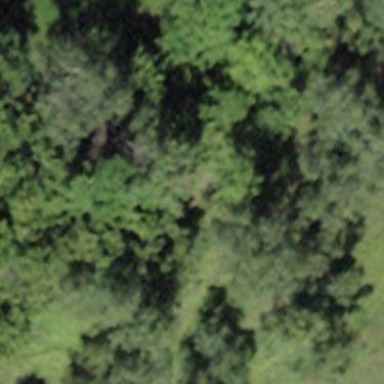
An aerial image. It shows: Forest area.